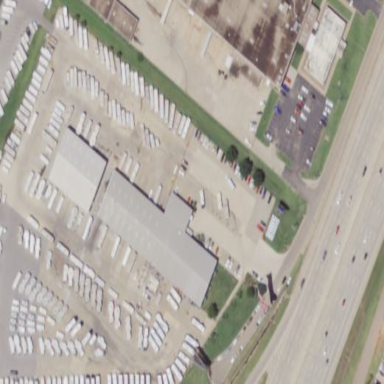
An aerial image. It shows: Caravan shop located in building.